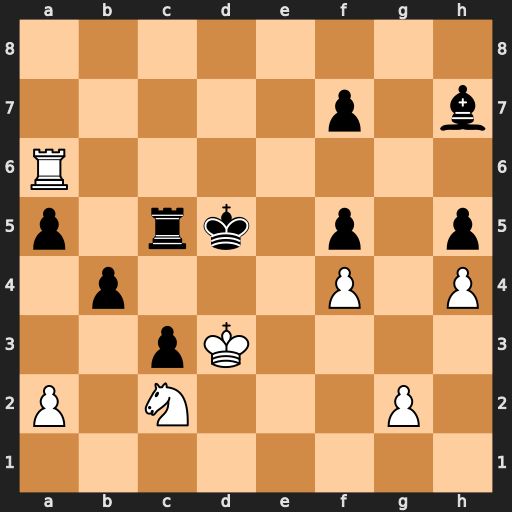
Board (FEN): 8/5p1b/R7/p1rk1p1p/1p3P1P/2pK4/P1N3P1/8
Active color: w
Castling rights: -
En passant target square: -
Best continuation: Ne3#